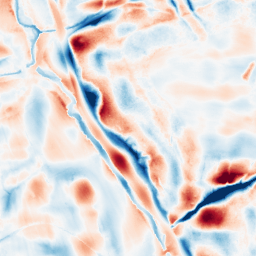
Category: wavelet
Decomposition family: wavelet_biorthogonal
Decomposition parameters: wavelet: bior4.4
level: 5
Upsampling method: sinc_blackman
Upsampling parameters: scale: 2
kernel_size: 8
Upsampling scale: 2